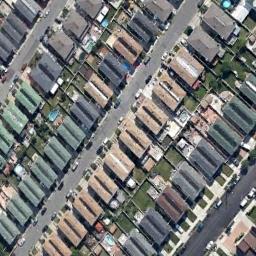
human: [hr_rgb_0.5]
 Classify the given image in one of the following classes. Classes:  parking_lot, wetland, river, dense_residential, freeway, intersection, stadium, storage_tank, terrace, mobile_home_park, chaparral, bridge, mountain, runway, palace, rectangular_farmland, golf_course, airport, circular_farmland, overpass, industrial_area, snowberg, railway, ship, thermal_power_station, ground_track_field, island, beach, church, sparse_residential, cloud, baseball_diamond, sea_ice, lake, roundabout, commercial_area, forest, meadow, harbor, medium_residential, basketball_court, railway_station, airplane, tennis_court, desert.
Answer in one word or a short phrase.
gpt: dense_residential